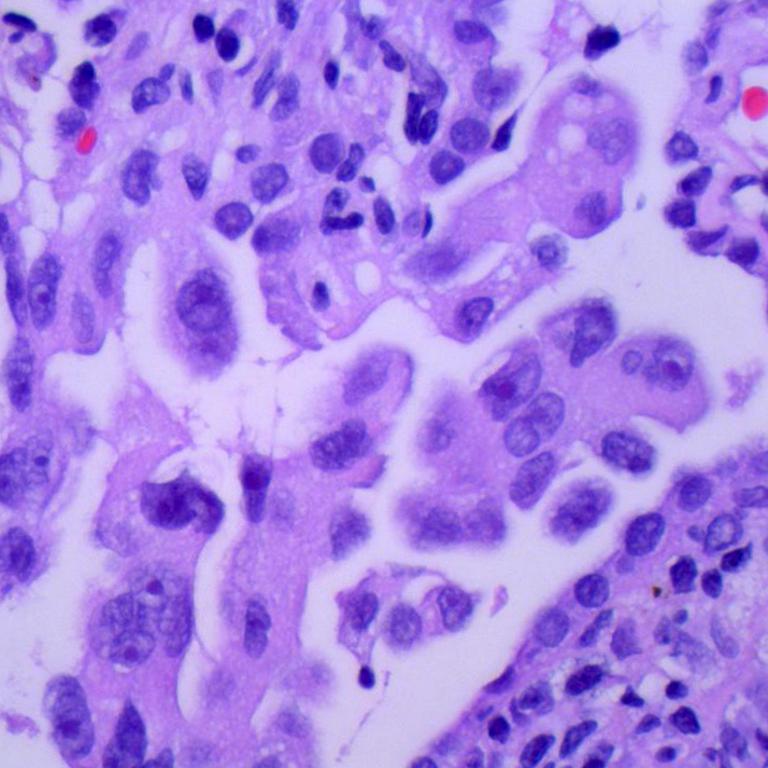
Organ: lung
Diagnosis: adenocarcinomas